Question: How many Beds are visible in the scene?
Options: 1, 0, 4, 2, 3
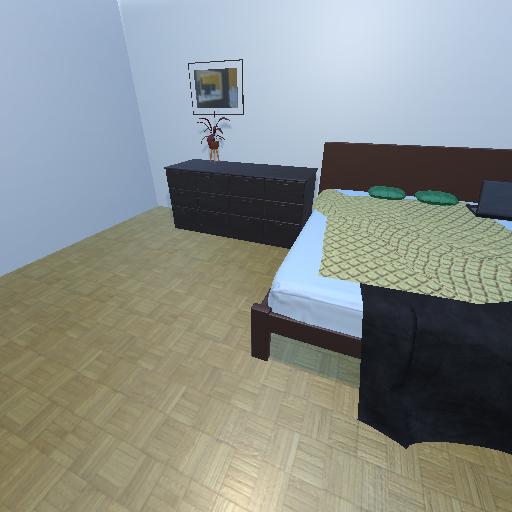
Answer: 1